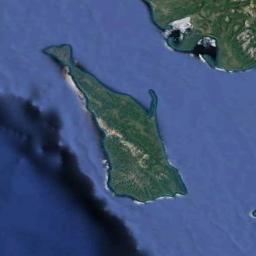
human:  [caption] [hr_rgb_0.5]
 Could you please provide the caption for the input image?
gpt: The two islands with dense vegetation are surrounded by light blue waters .

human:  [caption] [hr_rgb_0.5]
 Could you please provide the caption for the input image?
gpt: There is much vegetation on the island .

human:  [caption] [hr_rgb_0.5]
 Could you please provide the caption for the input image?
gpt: There are many trees on the island .

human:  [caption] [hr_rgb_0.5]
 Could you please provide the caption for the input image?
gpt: The irregularly shaped island is surrounded by blue sea water with a mountain with green vegetation and a continent next to the island .

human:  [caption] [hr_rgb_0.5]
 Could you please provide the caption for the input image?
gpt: The green island is on a blue sea .